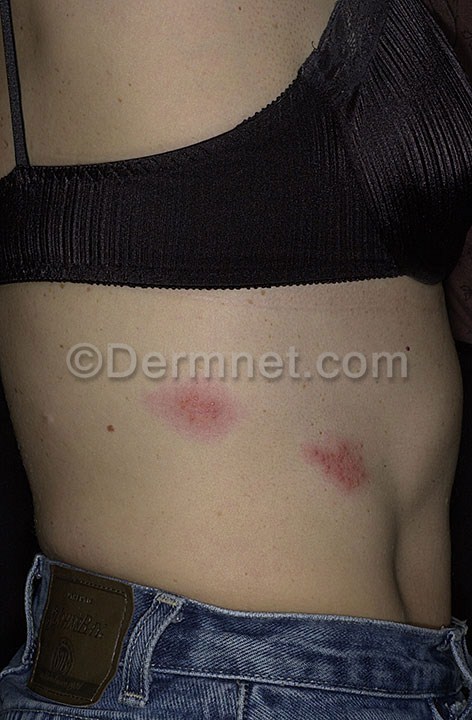
Disease: Warts Molluscum and other Viral Infections